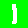
Digit: 1